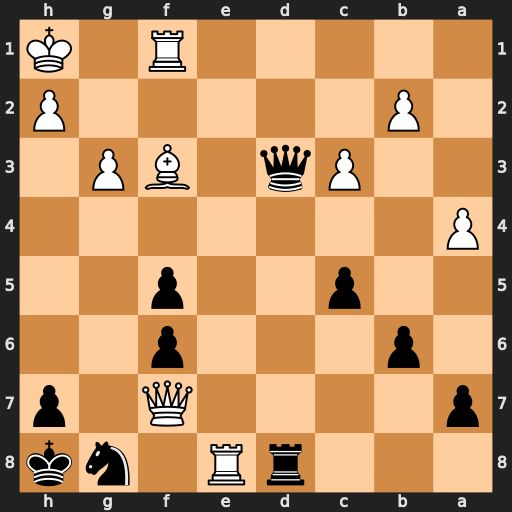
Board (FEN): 3rR1nk/p4Q1p/1p3p2/2p2p2/P7/2Pq1BP1/1P5P/5R1K
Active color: b
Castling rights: -
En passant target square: -
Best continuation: Qxf1#